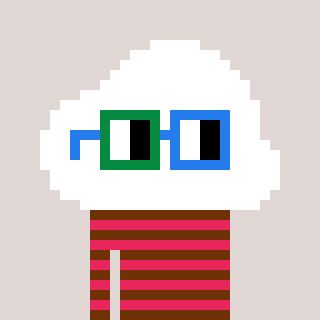
a pixel art character with square green and blue glasses, a cloud-shaped head and a redpinkish-colored body on a warm background